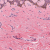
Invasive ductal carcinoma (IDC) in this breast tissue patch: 0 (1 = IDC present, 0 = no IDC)